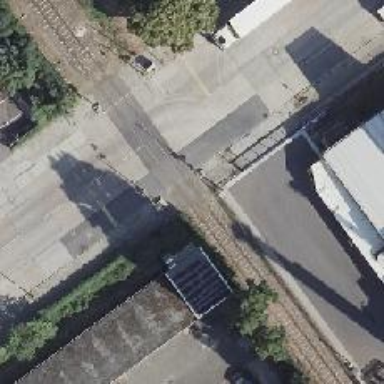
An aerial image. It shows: Railway crossing with traffic signals. The crossing also has saltire markings.